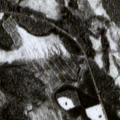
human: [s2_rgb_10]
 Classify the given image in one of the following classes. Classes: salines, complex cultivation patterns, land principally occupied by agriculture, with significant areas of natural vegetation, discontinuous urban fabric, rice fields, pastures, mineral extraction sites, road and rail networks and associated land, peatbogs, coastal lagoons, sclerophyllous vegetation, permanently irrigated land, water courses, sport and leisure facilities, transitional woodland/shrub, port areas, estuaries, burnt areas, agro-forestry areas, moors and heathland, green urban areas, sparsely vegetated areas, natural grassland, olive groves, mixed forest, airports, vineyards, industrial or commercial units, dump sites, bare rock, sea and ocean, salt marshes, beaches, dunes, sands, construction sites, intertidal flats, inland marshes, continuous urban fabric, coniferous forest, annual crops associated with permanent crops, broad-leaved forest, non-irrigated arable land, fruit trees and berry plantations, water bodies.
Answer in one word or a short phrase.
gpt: coniferous forest